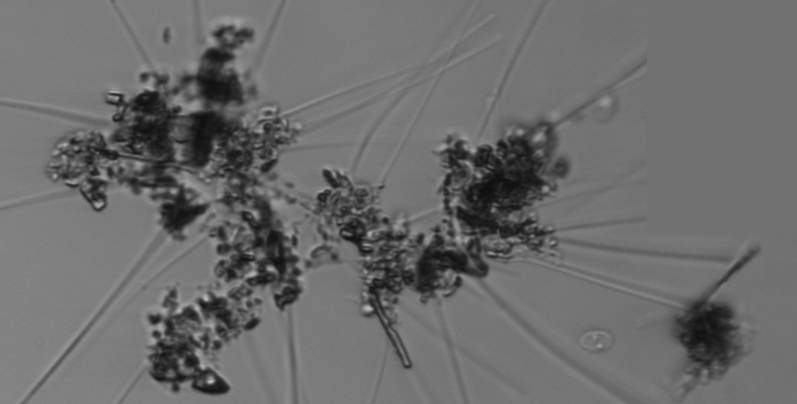
Label: Asterionellopsis_glacialis